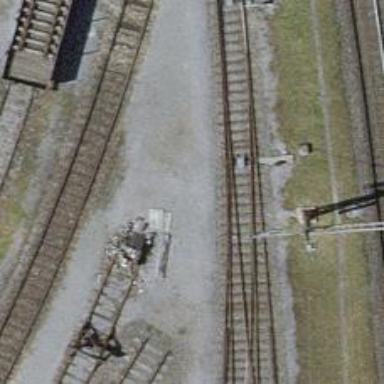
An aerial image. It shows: Railway switch.